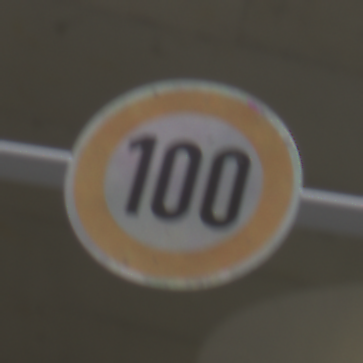
Verkehrszeichen: Geschwindigkeit100
Umgebung: Roofed, Urban
Tageszeit: Midday
Wetter: Overcast
Licht: Artificial
Jahreszeit: NotSpecified
Kontrast: MediumContrast